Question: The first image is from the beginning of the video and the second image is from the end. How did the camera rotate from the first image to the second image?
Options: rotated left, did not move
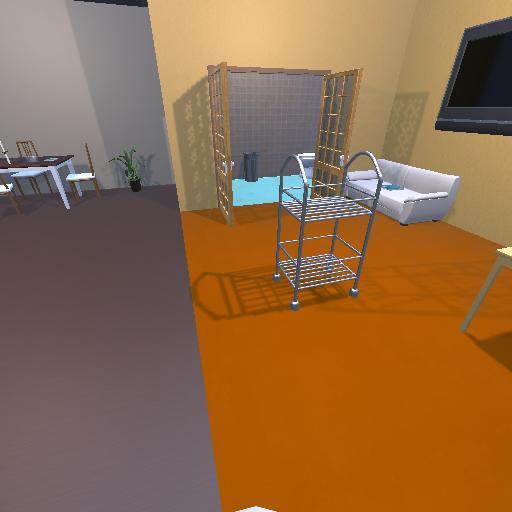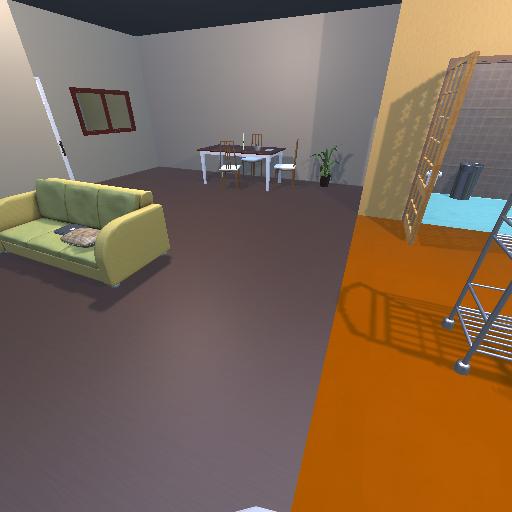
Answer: rotated left